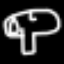
Label: mushroom